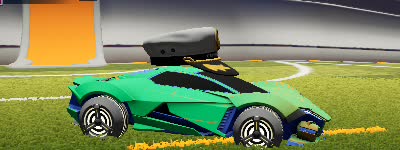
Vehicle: werewolf